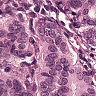
Metastatic tissue present: yes